Question: I'm trying to make a list of rows with labels in columns. I'm trying to use a gridbaglayout, but I'm running into a problem. When I expand the window, it doesn't expand. This is what happens:

What I really want is for it cell in the layout to take up a 1/5 of the space, with the labels shifted to the left most part of the cell.
'''
public static JPanel createLayout(int rows) {
JPanel product = new JPanel(new GridBagLayout());
String[] lables = {"School", "Advanced #", "Novice #"};
double weight = 1/(lables.length);
for (int i = 0; i < rows; i++) {
GridBagConstraints c = new GridBagConstraints();
c.insets = new Insets(3, 3, 3, 3);
c.anchor = GridBagConstraints.WEST;
c.gridx = i;
c.weightx = weight;
c.fill = GridBagConstraints.HORIZONTAL;
c.anchor = GridBagConstraints.NORTHWEST;
for (int j = 0; j < lables.length; j++) {
JLabel l = new JLabel(lables[j]);
product.add(l, c);
}
}
return product;
}
public static void main(String[] args) throws IOException {
JFrame frame = new JFrame("Debate Calculator");
JPanel debates = new JPanel();
frame.add(createLayout(5), BorderLayout.CENTER);
frame.pack();
frame.setVisible(true);
}
'''
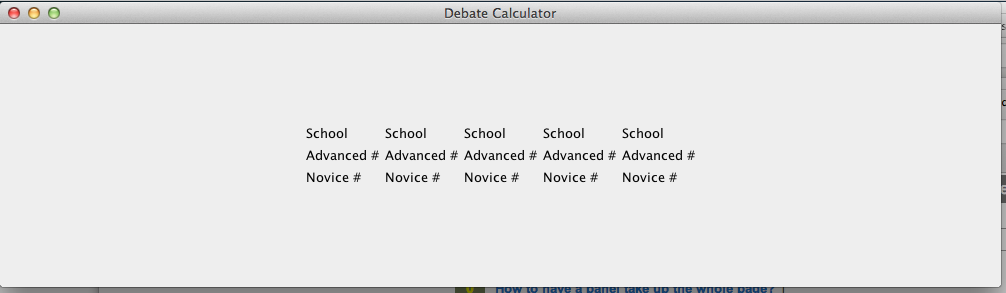
Answer: I believe the problem is with your weight calculation...
'''
double weight = 1/(lables.length);
'''
Because '1' and 'lables.length' are both int values, Java is automatically converting the result to a 'int' (which is '0').
Instead, try something like...
'''
double weight = 1d/(double)lables.length;
'''